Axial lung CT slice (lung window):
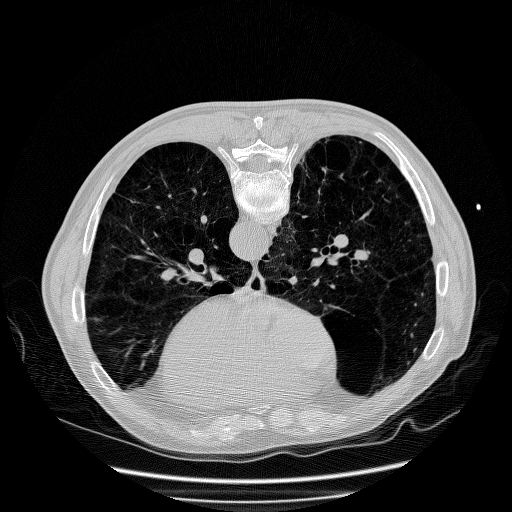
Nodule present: no